Field crop: tomato
Growth stage: 1
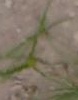
Species: cyperus